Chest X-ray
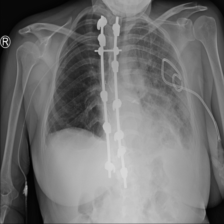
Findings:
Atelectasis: negative
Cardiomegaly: negative
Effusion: negative
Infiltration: positive
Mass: negative
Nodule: negative
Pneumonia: negative
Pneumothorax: negative
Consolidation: negative
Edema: negative
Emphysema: negative
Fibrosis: negative
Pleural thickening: negative
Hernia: negative